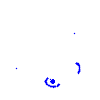
Particle: pion